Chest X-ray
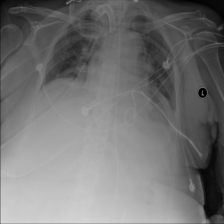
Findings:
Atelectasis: negative
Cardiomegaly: negative
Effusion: negative
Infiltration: negative
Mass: negative
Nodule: negative
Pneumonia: negative
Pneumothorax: negative
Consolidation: negative
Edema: negative
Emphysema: negative
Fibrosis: negative
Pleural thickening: negative
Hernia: negative